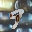
Label: 9